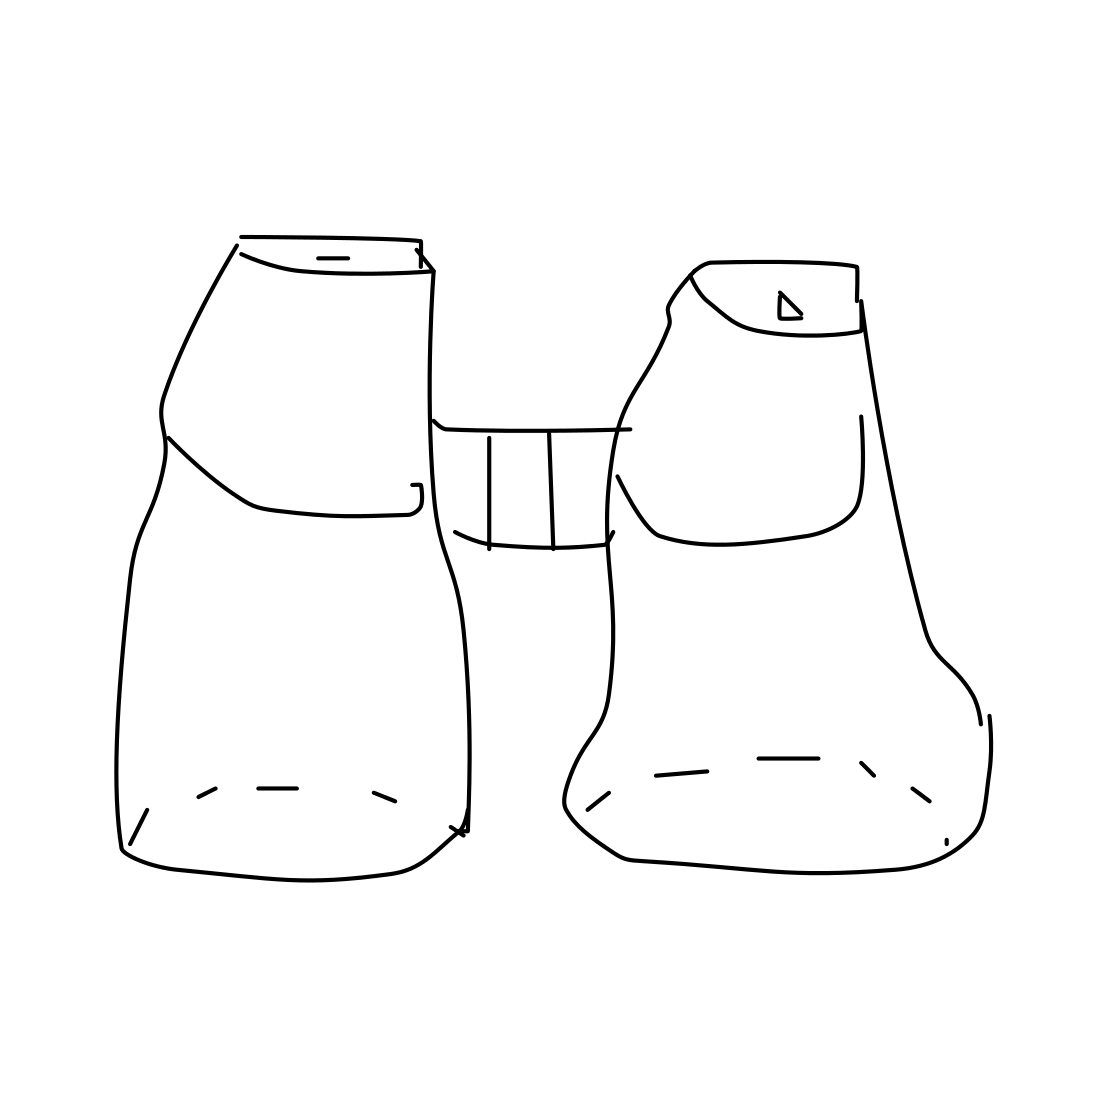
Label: binoculars